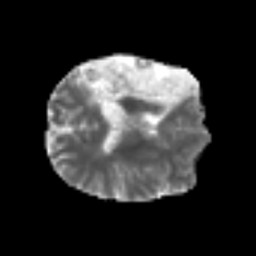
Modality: MD
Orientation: axial
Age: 49
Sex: male
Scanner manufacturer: siemens
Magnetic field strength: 3 T
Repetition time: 6.1 s
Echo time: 0.101 s